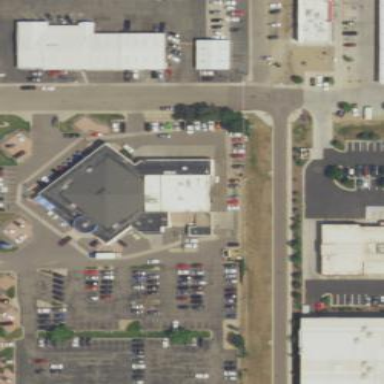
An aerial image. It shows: Building that houses car shop.